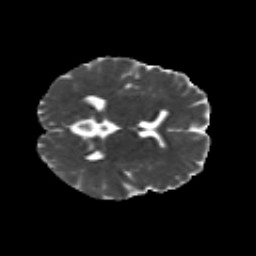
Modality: MD
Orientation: axial
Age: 21
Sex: female
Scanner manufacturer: siemens
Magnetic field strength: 3 T
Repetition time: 8.8 s
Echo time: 0.085 s